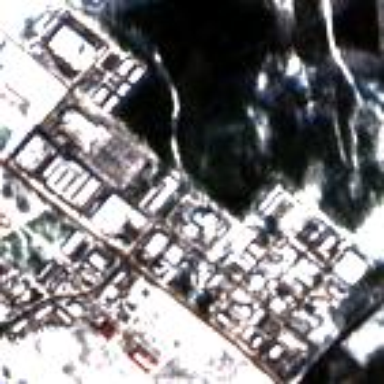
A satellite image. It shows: Industrial area.